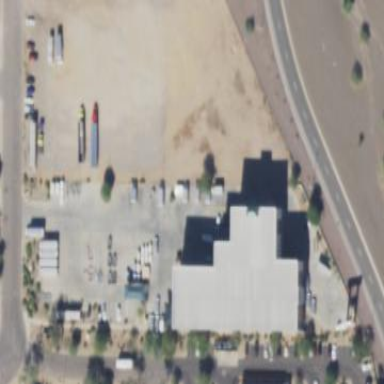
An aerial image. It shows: Commercial building.